Interaction volume radius: 5 \u00c5
Interaction volume height: 15 \u00c5
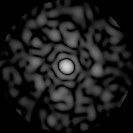
Disorder parameter: 0.8379